Field crop: maize
Growth stage: 2
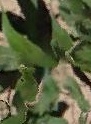
Species: maize